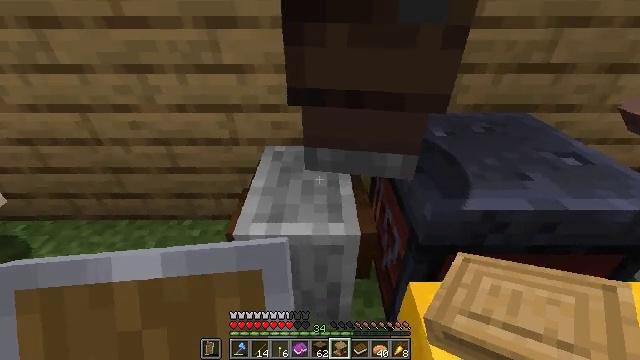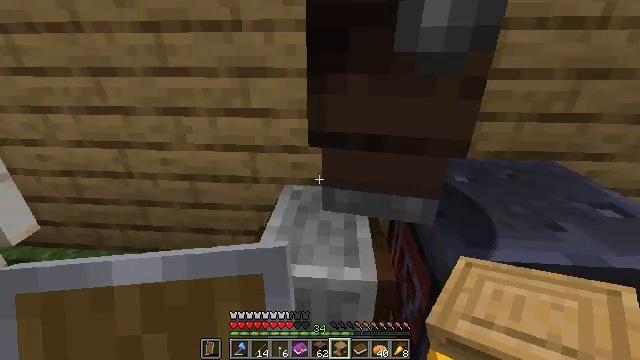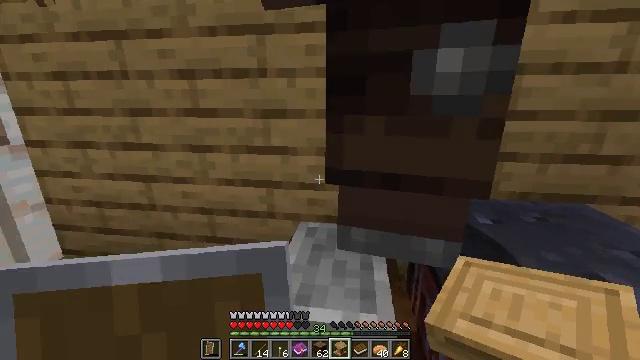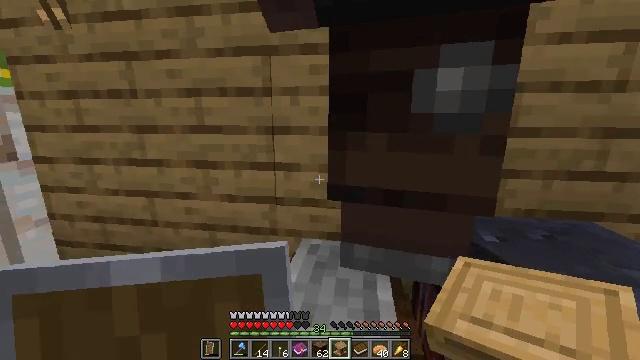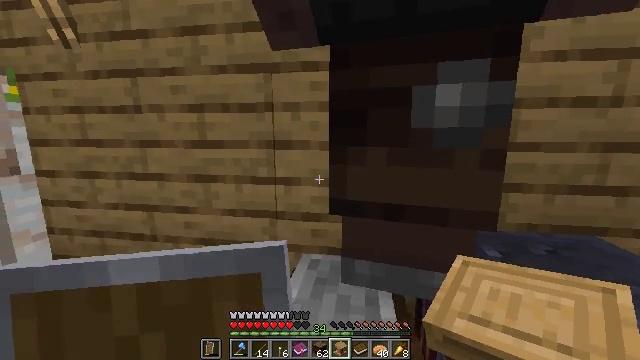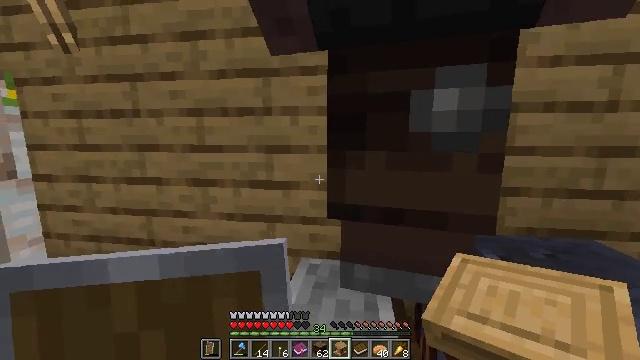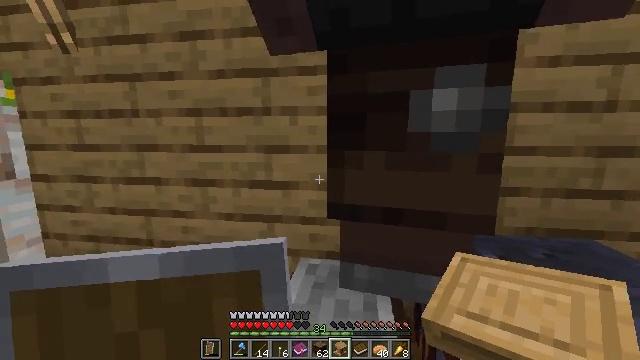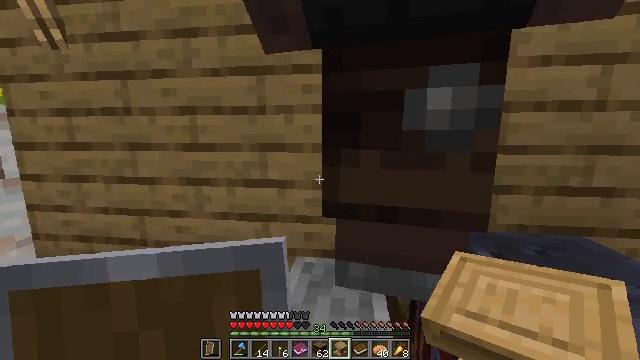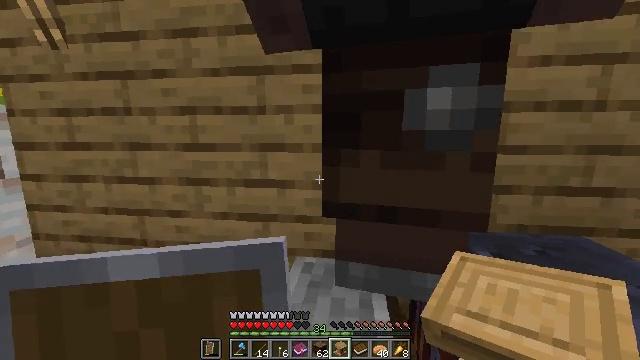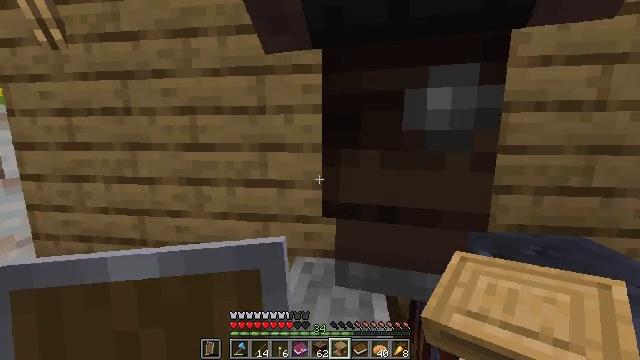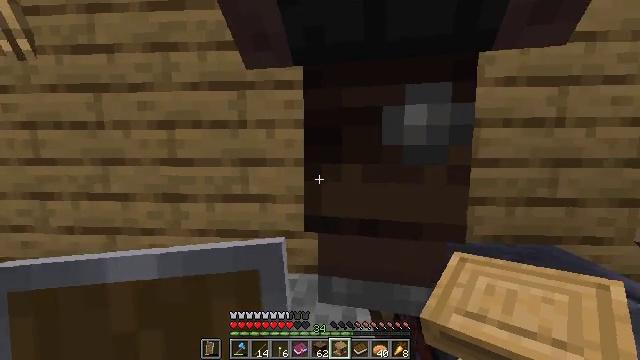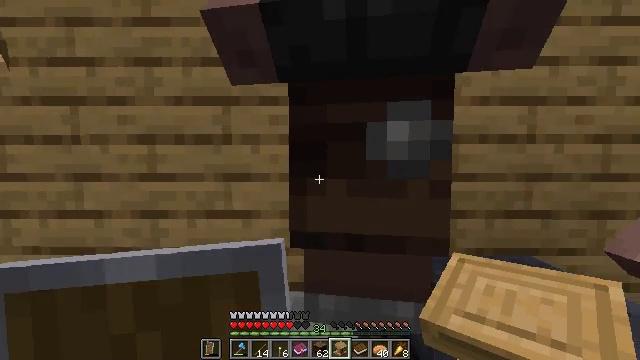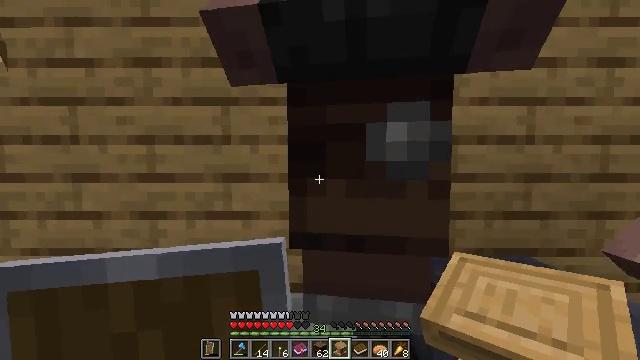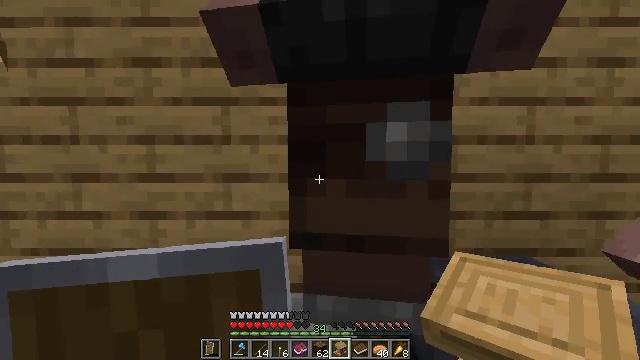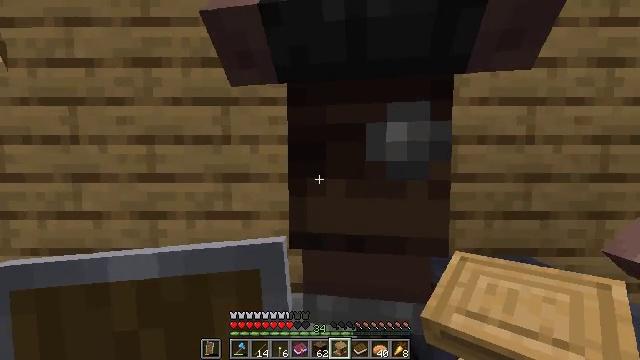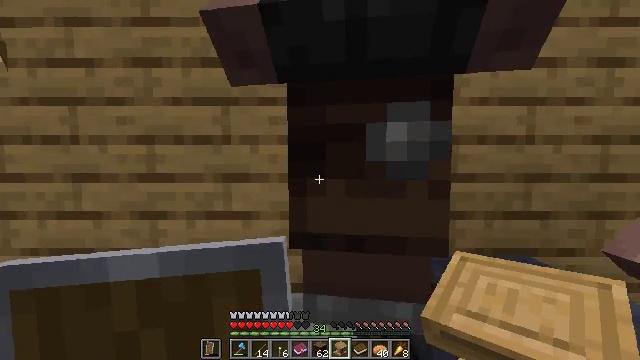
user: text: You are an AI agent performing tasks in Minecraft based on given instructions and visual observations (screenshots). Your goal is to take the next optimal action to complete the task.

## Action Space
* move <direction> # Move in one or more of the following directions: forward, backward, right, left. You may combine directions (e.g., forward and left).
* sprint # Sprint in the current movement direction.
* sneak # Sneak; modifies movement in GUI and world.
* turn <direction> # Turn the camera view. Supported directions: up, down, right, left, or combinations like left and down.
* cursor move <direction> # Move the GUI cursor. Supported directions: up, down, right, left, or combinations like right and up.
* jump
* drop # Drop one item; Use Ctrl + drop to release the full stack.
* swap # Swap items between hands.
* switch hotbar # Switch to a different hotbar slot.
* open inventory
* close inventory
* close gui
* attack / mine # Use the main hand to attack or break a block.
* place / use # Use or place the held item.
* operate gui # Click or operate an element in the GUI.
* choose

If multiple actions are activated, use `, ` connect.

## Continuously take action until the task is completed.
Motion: motion action
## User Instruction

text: Attack the grindstone to break it.
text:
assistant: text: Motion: turn left and up
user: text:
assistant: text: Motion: turn left and up
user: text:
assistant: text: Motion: turn up
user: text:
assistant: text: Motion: turn up
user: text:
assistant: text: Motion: no_op
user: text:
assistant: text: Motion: no_op
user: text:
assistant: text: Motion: turn right
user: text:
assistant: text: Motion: no_op
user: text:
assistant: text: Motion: no_op
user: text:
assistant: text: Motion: turn right and up
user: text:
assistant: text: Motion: turn right and up
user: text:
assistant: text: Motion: no_op
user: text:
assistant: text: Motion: no_op
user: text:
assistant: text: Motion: no_op
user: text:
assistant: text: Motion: no_op
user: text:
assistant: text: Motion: no_op
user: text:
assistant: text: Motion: close inventory
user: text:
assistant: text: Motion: close inventory
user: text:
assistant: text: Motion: cursor move right and down, close inventory
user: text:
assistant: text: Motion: cursor move right and down, open gui
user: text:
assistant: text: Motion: sneak, cursor move right and down
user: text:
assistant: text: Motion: sneak
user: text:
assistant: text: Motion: sneak, cursor move left
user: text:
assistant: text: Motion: sneak, cursor move left
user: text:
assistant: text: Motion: sneak, cursor move left and up
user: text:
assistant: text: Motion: sneak, cursor move up
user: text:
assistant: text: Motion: sneak
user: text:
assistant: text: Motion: sneak
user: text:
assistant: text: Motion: sneak
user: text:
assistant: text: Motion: sneak